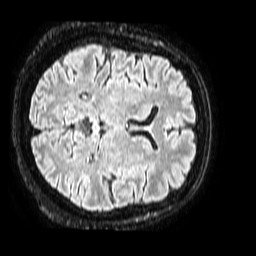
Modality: FLAIR
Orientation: axial
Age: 56
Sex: female
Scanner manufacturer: philips
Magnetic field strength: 1.5 T
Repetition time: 4.8 s
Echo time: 0.3 s